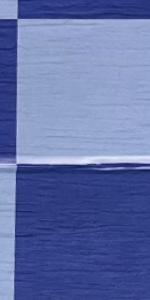
Label: Empty